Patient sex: M
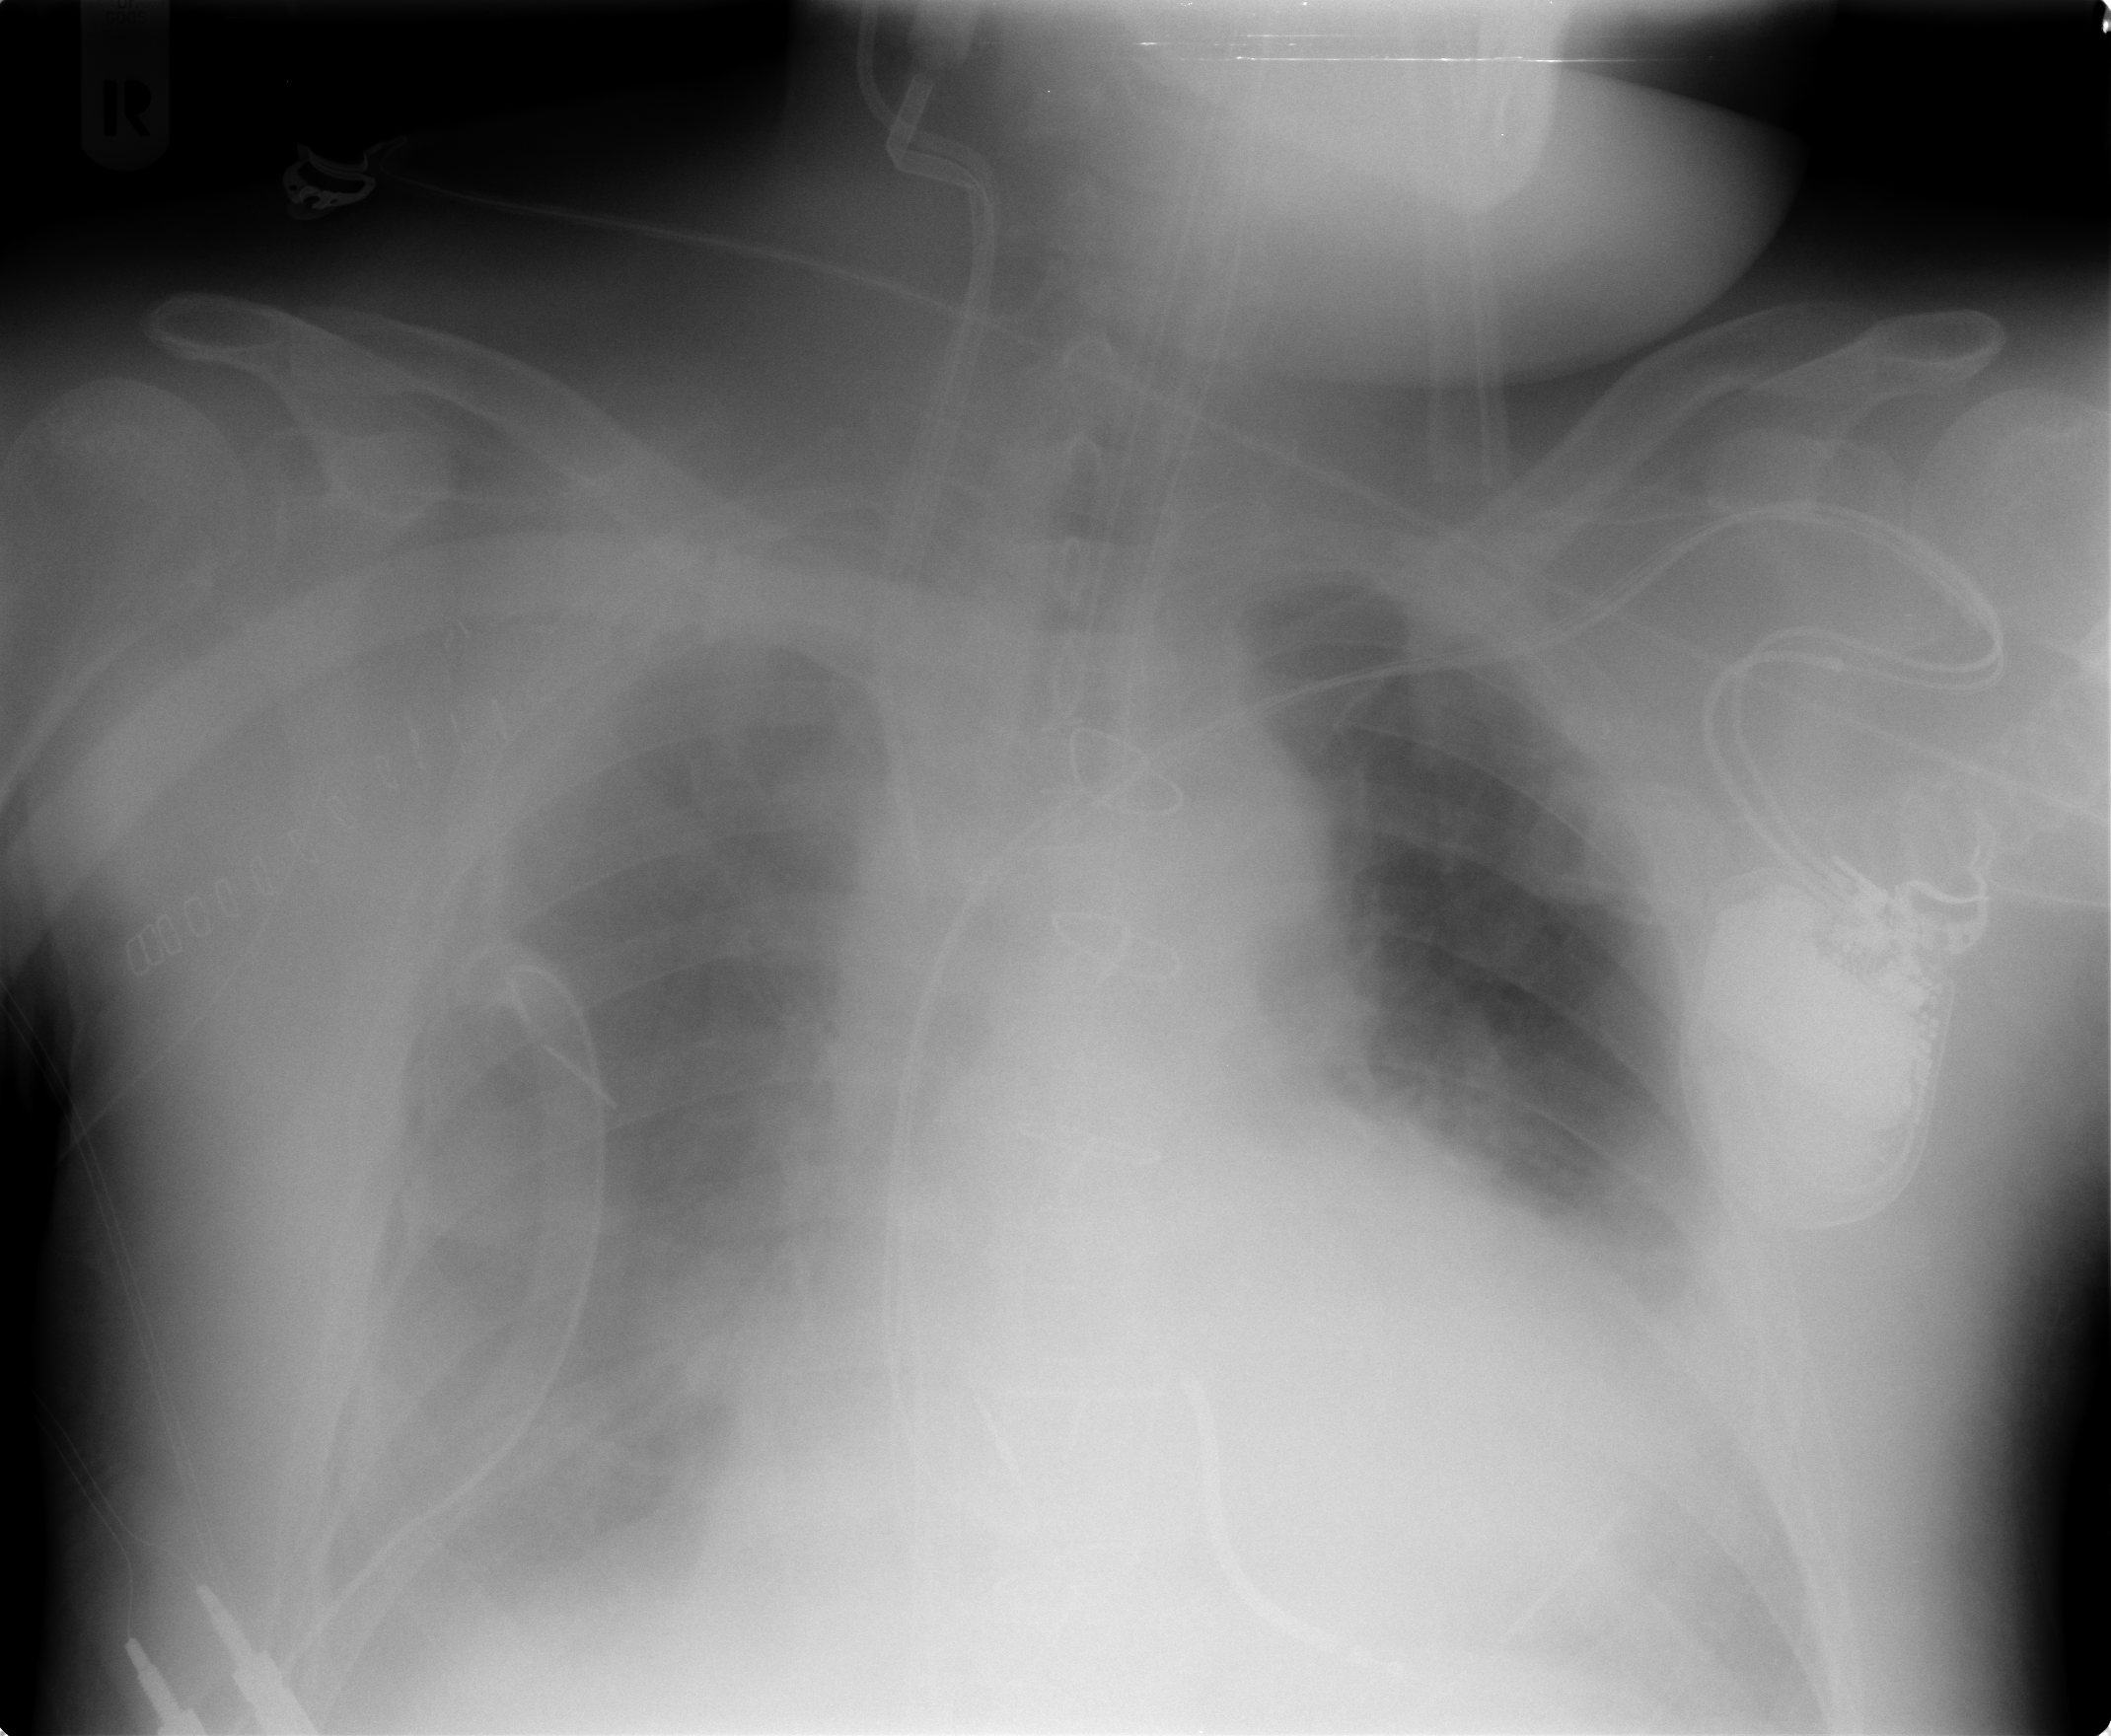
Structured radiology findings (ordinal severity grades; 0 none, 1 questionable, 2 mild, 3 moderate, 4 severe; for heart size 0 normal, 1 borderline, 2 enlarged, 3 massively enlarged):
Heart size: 2
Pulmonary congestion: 0
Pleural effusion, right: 2
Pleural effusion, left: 2
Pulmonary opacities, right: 0
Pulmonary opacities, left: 0
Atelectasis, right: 2
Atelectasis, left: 2